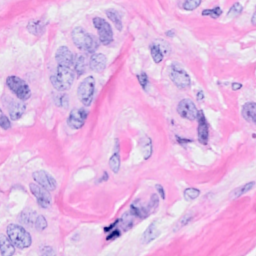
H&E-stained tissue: Breast